Question: I've to do server response in chunks to a client ( im implementing my own chat)...
I have 2 versions (one work , the other isnt).
here is the code for the working version.
'''
static EventWaitHandle _waitHandle = new AutoResetEvent(false);
protected void Page_Load(object sender, EventArgs e)
{
var t = HttpContext.Current; //capture the context
Response.Write("starting...");
Response.Flush();
new Thread(() => Waiter(t)).Start(); //start a new thread for later setting the wait handle...
_waitHandle.WaitOne(); //wait - STOP THE THREAD !!
}
private object Waiter(HttpContext httpContext)
{
httpContext.Response.Write("111");
httpContext.Response.Flush();
Thread.Sleep(4000);
httpContext.Response.Write("222");
httpContext.Response.Flush();
/*... 2 more responsed like 222*/
_waitHandle.Set(); //wakt the other thread
return null;
}
'''
this is the output :

please notice that the asp.net thread isnt release until the set() command.
lets talk about version 2 :
ive <URL> that :
> If your application has lots of threads that spend most of their time
blocked on a wait handle, you can reduce the resource burden by
calling ThreadPool.Register WaitForSingleObject.
so my code is :
'''
protected void Page_Load(object sender, EventArgs e)
{
1 var t = HttpContext.Current;
2 Response.Write("starting...");
3 Response.Flush();
4 RegisteredWaitHandle reg = ThreadPool.RegisterWaitForSingleObject (_starter, Go, t, -1, true);
5 new Thread(() => { Thread.Sleep(4000); _starter.Set(); }).Start();
...
}
'''
theres a problem ...
after line 4 - it continues ( doesnt block) and the response is finished ( the asp.net response)...
I it suppose to ...?
how can i fix the second version ?( i want it to act like ver 1 - but without the issue ( from the link above)
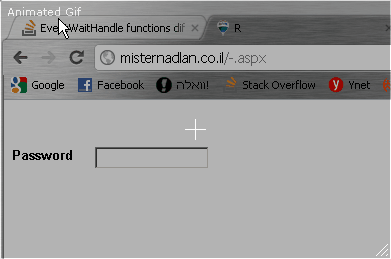
Answer: 'RegisterWaitForSingleObject' doesn't block your current thread; it basically spins up a thread pool thread (new or reused) and calls 'WaitForSingleObject' in there before calling your "callback".
There's nothing you can do to "fix" that because that's the way it is suppose to work.